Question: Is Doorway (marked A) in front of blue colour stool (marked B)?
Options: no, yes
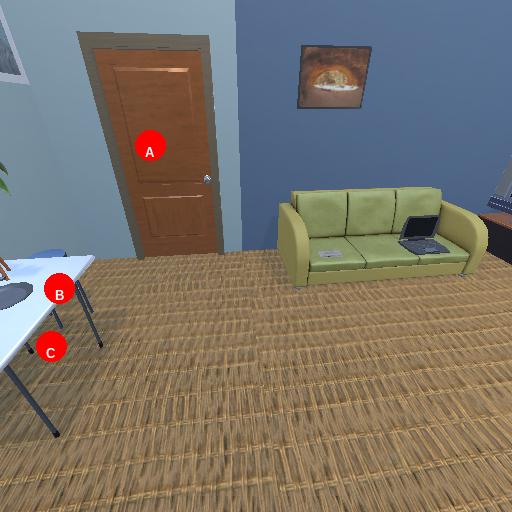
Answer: no